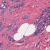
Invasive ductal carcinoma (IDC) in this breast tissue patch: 1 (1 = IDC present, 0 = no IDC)